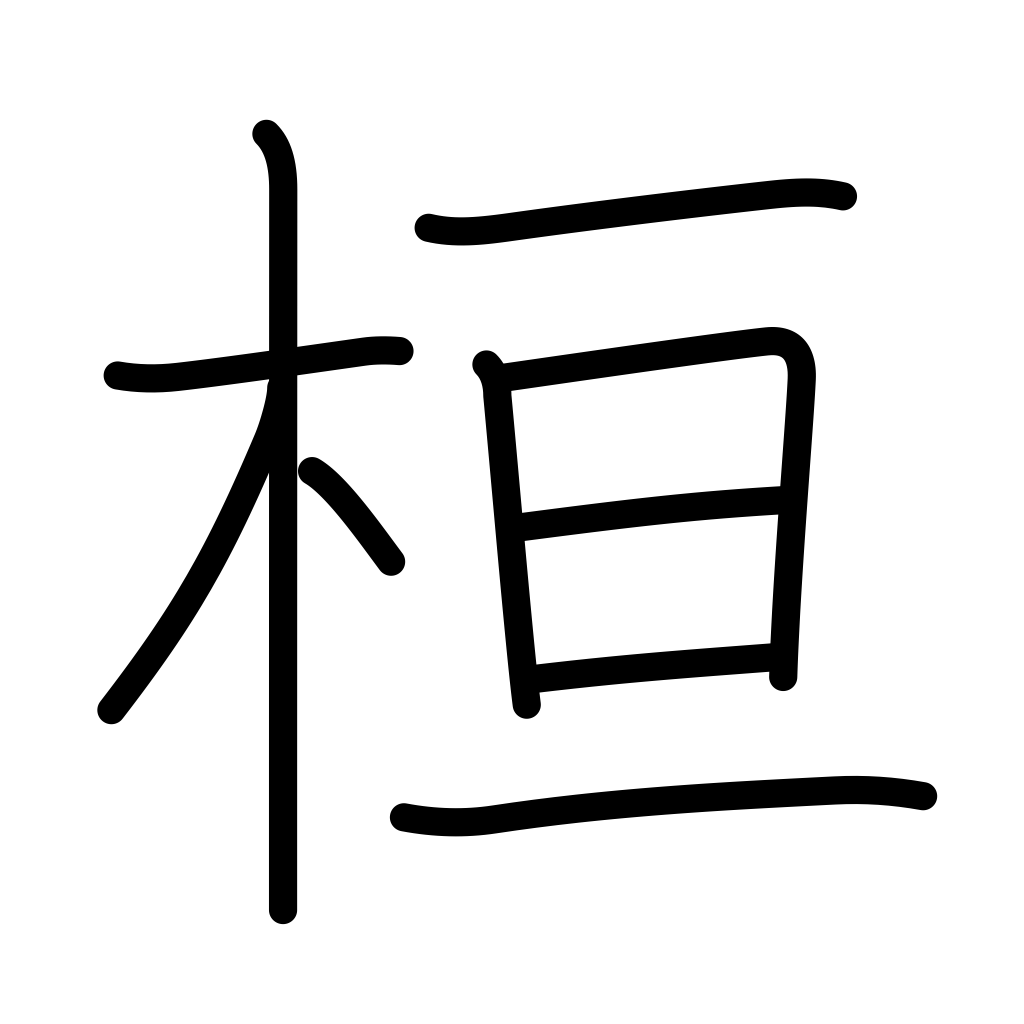
Meaning: marking post